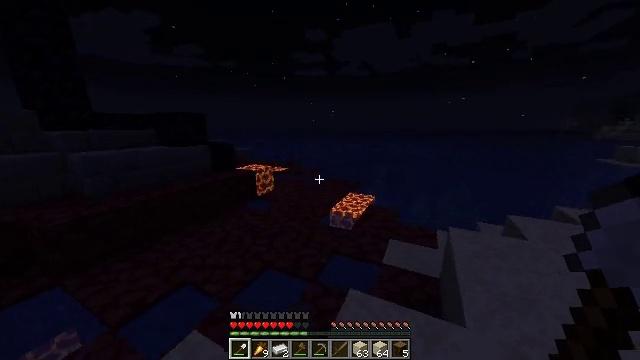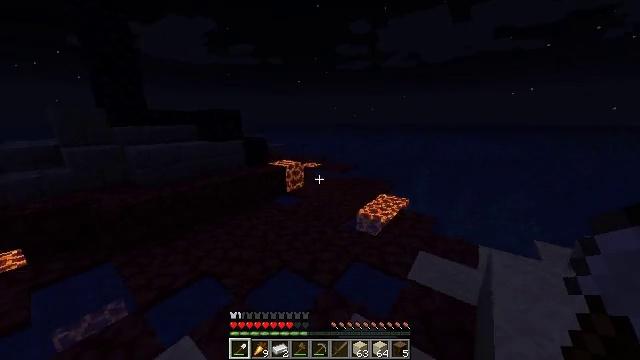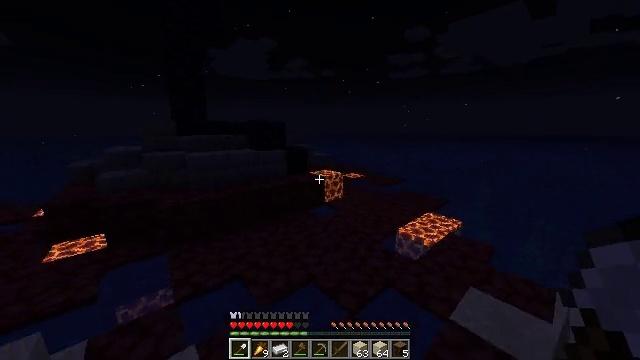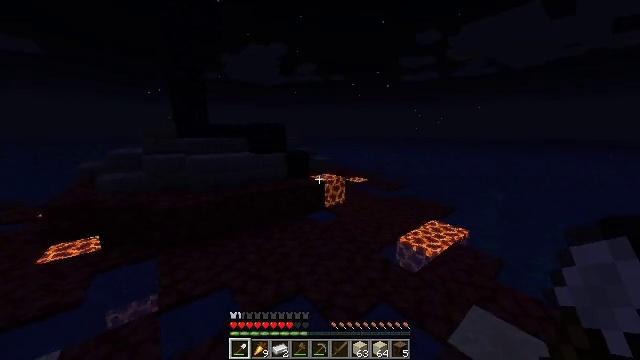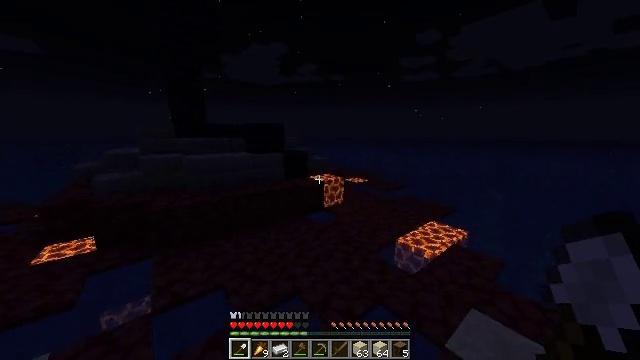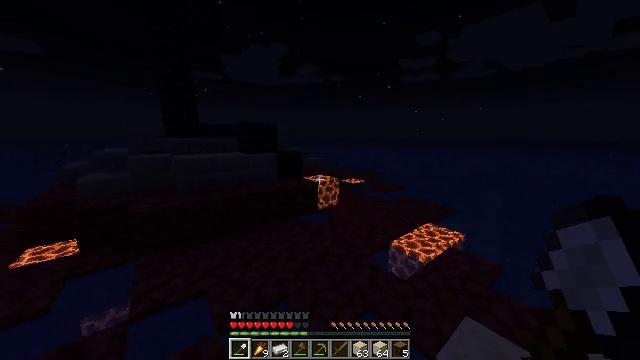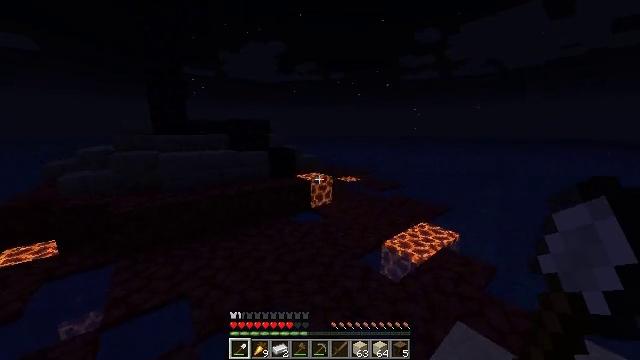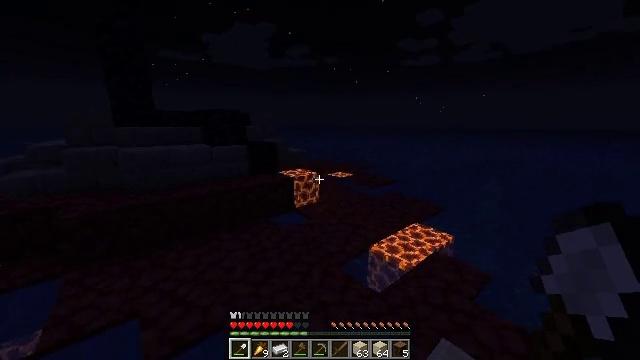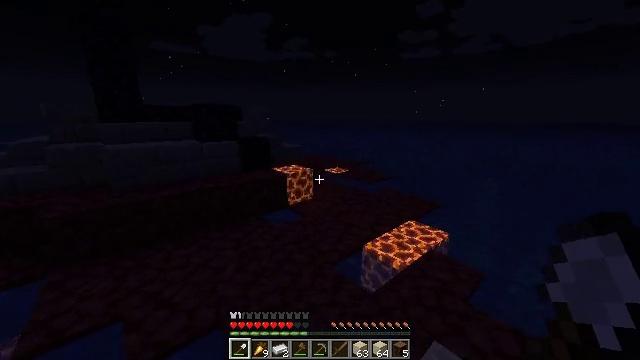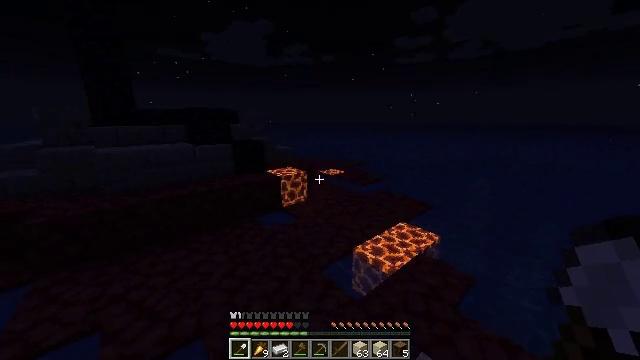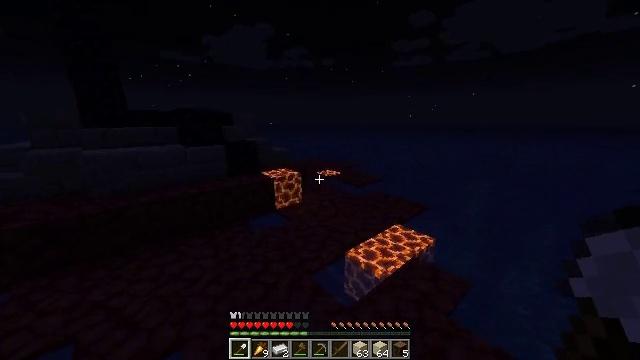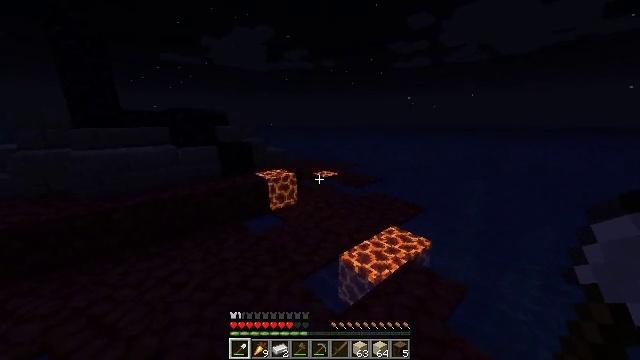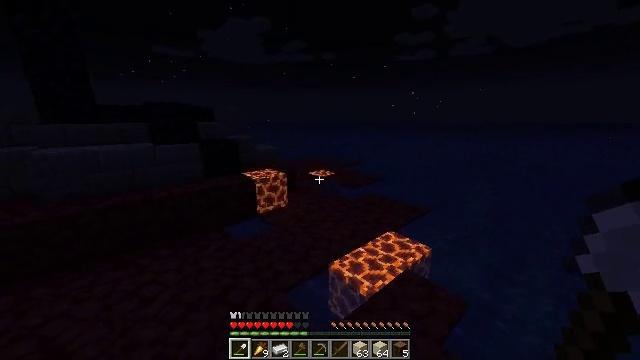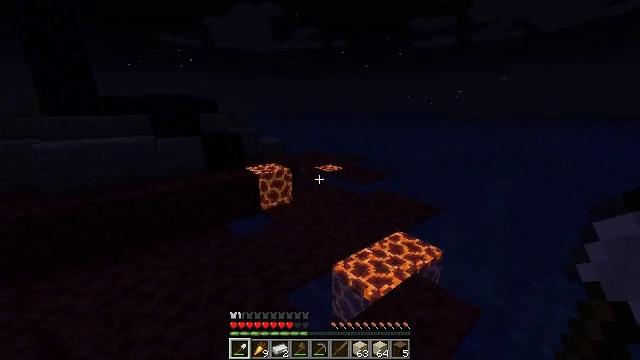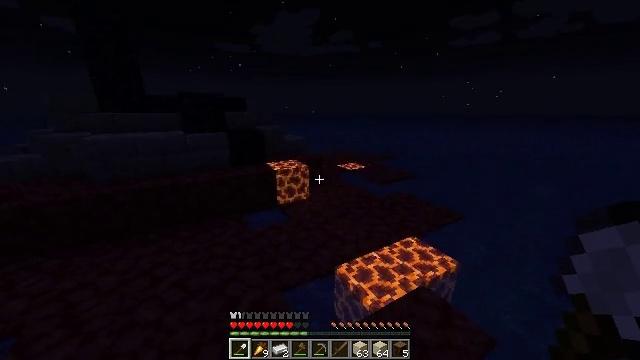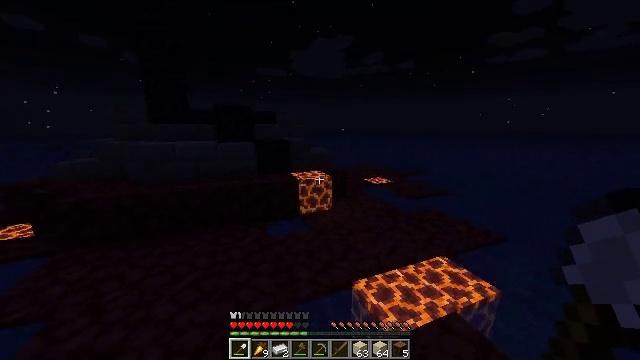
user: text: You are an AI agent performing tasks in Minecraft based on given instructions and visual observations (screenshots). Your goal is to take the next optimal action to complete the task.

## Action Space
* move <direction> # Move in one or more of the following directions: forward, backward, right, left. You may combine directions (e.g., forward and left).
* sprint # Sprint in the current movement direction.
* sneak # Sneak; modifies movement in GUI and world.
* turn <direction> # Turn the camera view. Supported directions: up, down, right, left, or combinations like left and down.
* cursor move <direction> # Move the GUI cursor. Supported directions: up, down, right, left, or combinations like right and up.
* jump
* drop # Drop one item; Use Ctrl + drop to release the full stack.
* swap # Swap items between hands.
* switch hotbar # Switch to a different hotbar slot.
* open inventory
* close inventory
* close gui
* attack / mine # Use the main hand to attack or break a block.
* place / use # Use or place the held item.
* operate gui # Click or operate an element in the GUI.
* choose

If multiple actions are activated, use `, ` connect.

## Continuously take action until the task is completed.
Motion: motion action
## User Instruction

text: Attack the stone brick slab to gather it.
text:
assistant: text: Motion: move forward and move right, sprint, turn left and down
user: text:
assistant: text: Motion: move forward and move right, sprint, turn left and up
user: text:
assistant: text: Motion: move forward and move right, sprint, turn left
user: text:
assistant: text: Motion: move forward and move right, sprint
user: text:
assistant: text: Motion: move forward and move right, sprint
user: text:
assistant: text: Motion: move right, sprint
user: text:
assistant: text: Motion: move forward and move right, sprint, turn right and down
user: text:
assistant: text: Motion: move forward and move right, sprint, turn down
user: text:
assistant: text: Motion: move forward and move right, sprint
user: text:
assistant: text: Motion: move forward and move right, sprint
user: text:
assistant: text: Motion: move forward and move right, sprint
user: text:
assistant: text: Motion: move forward and move right, sprint
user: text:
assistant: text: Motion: move forward and move right, sprint, turn left and down
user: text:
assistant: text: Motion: move forward and move right, sprint, turn left and down
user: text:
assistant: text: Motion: move forward and move left, sprint, turn left and up
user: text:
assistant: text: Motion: move forward and move left, sprint, turn left and up
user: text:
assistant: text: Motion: move forward and move left, sprint
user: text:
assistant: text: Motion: move forward, sprint
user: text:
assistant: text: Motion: move forward, sprint
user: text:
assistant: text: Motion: move forward, sprint
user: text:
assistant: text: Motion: move forward, sprint
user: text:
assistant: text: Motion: move forward, sprint, turn up, jump
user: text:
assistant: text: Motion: move forward, sprint, jump
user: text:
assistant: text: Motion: move forward, sprint, turn up, jump
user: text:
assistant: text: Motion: move forward, sprint, turn up, jump
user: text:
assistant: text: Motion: move forward, sprint, turn left and up, jump
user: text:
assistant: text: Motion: move forward, sprint
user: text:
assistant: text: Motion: move forward, sprint, turn left
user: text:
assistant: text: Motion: move forward, sprint, turn left
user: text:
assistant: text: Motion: move forward, sprint, turn left